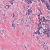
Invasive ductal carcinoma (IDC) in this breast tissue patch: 1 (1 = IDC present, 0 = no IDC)